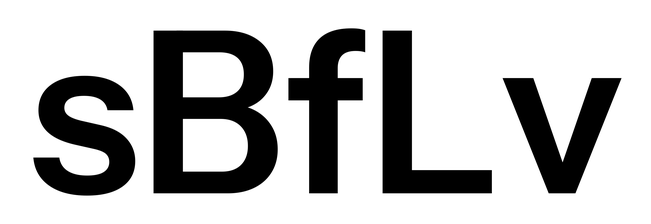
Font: InstrumentSans_SemiBold